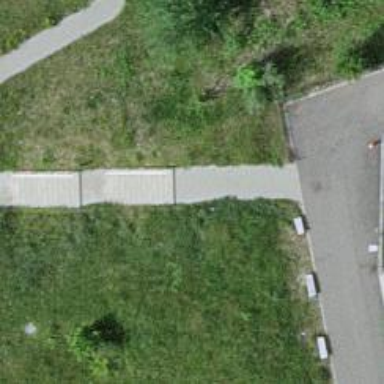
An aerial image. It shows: Steps made of asphalt.